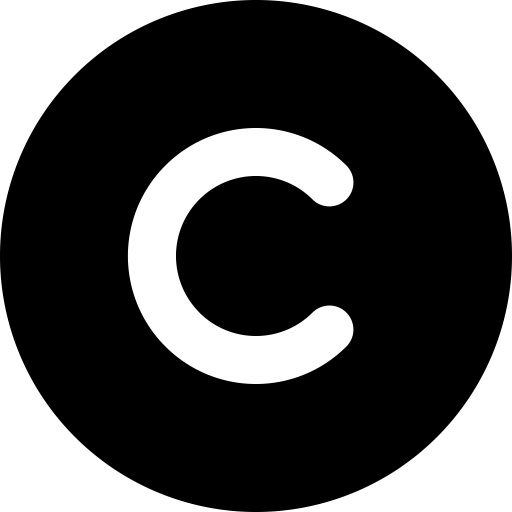
Tags: icon, FontAwesome, fa-icon, solid, copyright